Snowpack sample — Snodgrass Mountain, Crested Butte, Colorado (2/4/25, 12:06 PM MST)
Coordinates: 38.923, -106.968
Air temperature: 35 °F
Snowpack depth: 80 cm
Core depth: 60 cm
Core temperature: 32 °F
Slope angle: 14°, slope face: 78°
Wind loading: low
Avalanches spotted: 0
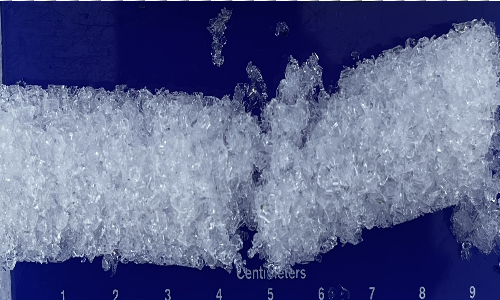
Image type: core
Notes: No avalanches nearby, unusually warm weather for the last month reported by residents, Collected 25 yards from treeline